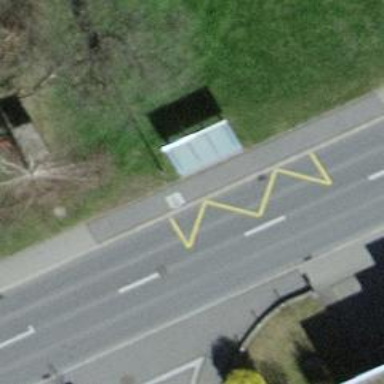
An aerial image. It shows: Public transport stop position.